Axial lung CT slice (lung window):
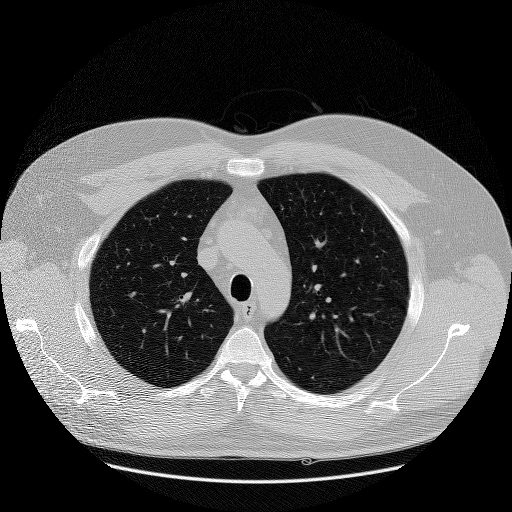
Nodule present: no